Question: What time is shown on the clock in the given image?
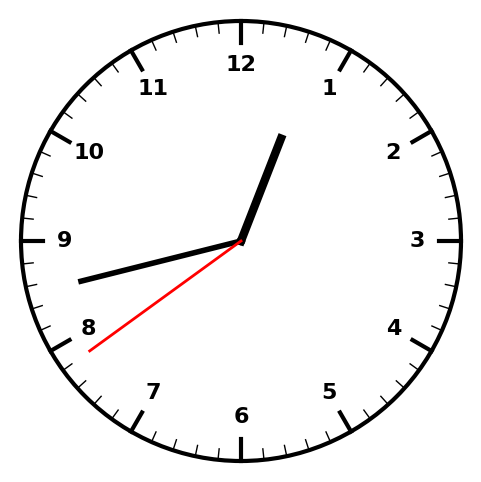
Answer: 12:42:39